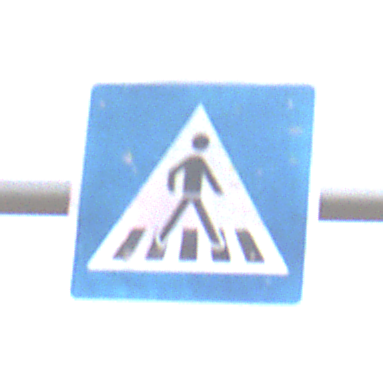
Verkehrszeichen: FussgaengerueberwegLinks
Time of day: MorningAfternoon
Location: Outdoor (RoadRail)
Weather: Overcast
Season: NotSpecified
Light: Natural